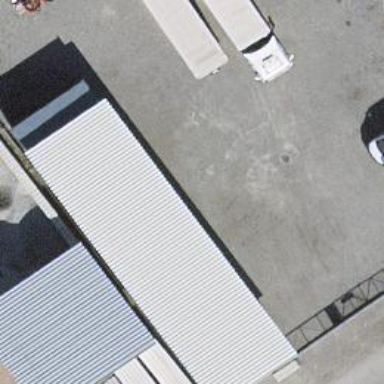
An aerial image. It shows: Shop that sells cars.